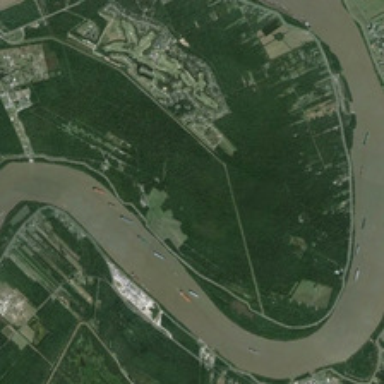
Many green tree are in two sides of a curved river .